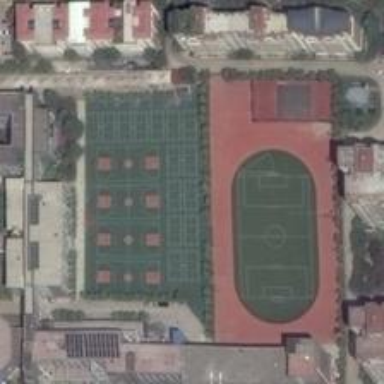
The area is so large that is made up of a football field, four basketball courts and several tennis courts .